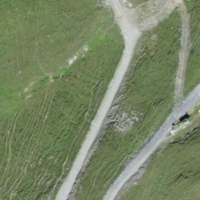
EUNIS habitat code: 23
Species observed at this site:
Pyrrhocorax graculus
Tachymarptis melba
Montifringilla nivalis
Anthus spinoletta